RGB frame:
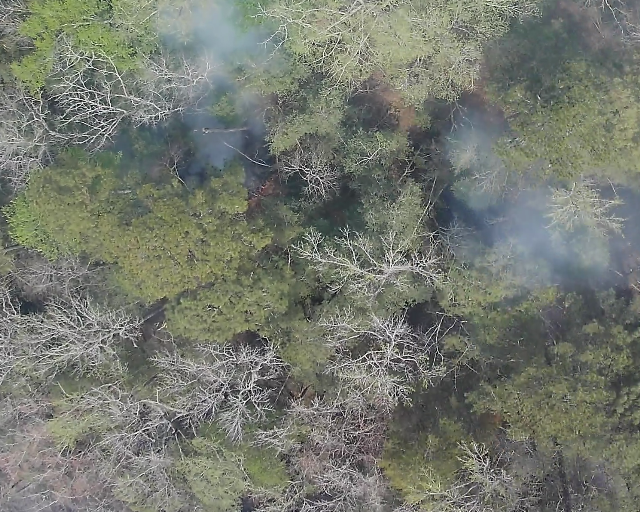
Thermal frame:
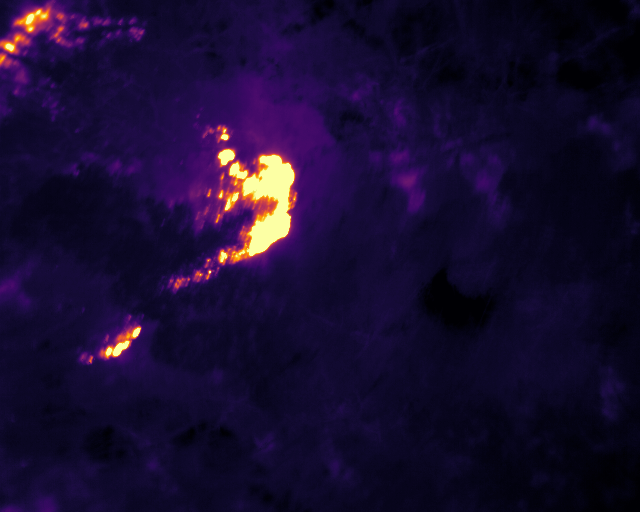
Captured: 2026-02-26 03:44:44
Pixels at or above 80 °C: 3743 (fraction of frame: 0.01142)